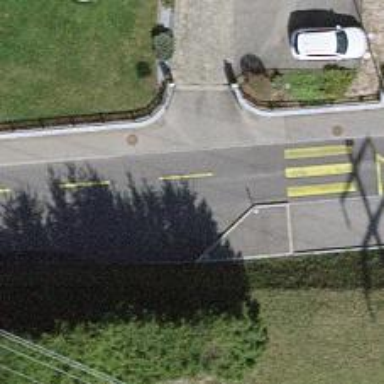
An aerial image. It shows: Tertiary road with cycle lane on the left and sidewalk.